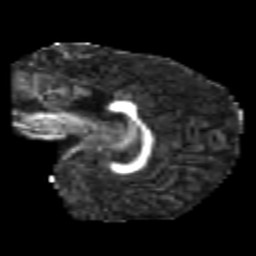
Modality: FA
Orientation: sagittal
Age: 6
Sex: male
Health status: healthy